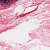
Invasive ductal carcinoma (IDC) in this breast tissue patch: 0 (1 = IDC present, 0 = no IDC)